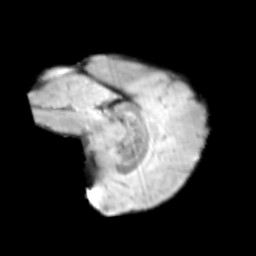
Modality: T2w
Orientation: sagittal
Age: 9
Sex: male
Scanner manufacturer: siemens
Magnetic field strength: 3 T
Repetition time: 3.8 s
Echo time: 0.07 s